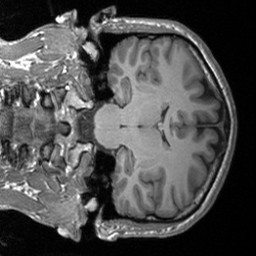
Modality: T1w
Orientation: coronal
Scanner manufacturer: siemens
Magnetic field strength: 3 T
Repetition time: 1.9 s
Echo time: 0.00226 s